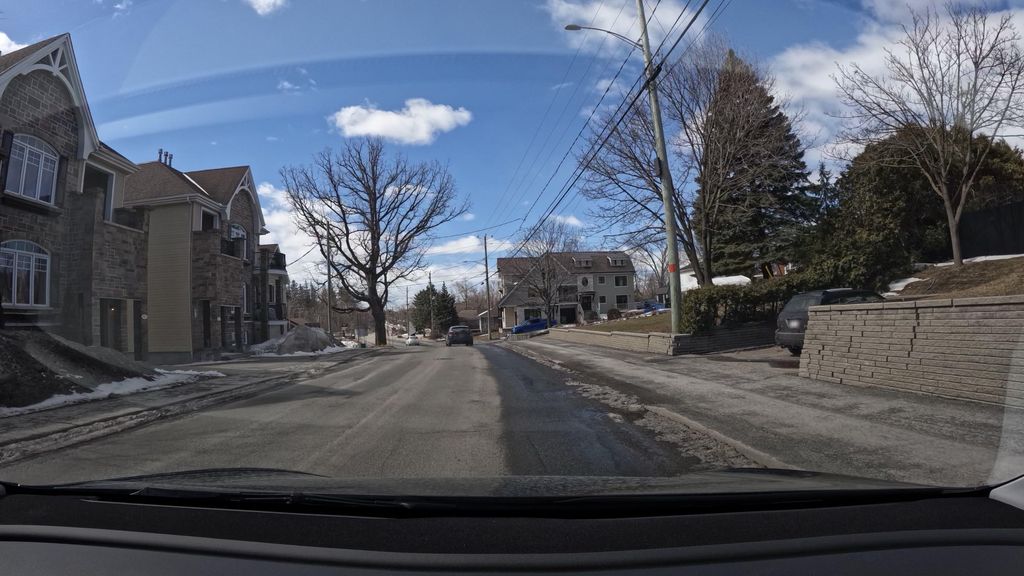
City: montreal